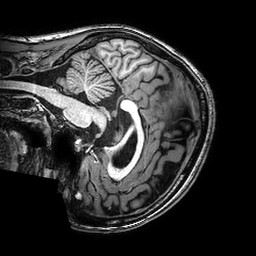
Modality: T1w
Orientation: sagittal
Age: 21
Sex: female
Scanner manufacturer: philips
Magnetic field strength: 3 T
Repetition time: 0.00826 s
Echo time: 0.0038 s